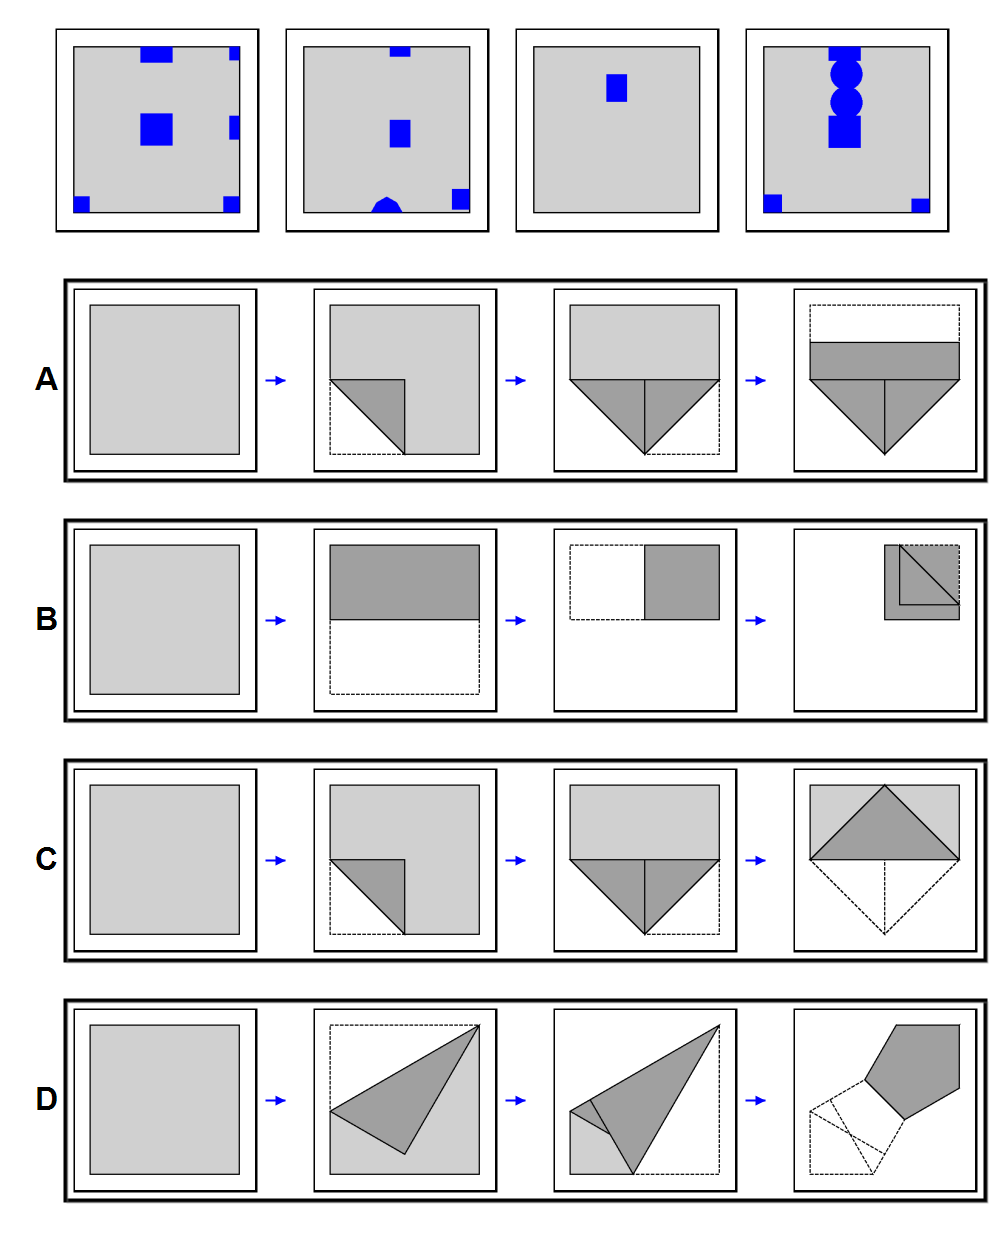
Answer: A